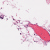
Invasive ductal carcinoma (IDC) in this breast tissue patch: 0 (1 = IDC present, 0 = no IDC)